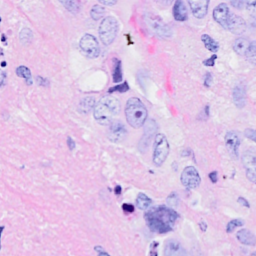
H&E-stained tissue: Breast